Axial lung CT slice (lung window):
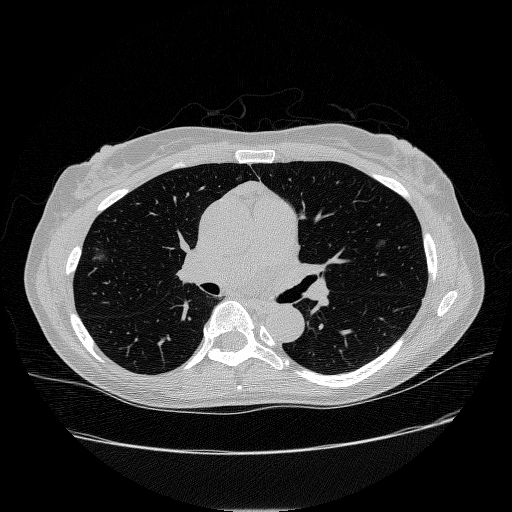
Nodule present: yes
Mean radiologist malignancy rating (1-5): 3.5